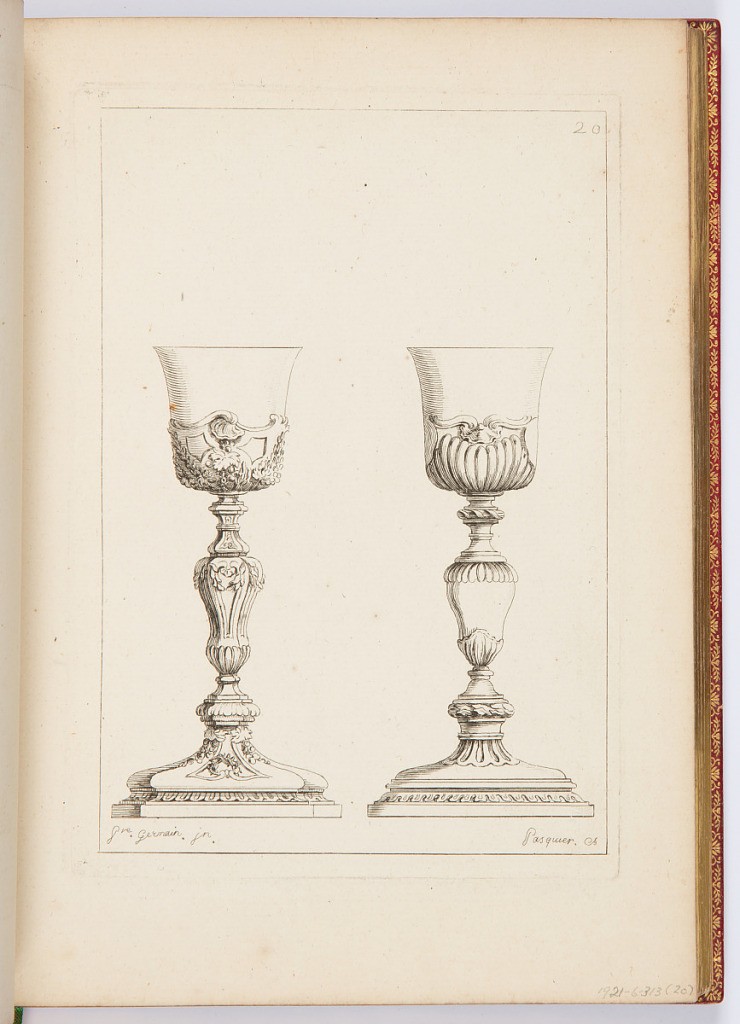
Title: Calices
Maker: Pierre Germain, French, 1703 - 1783
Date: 1748
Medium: Etching on laid paper
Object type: Print
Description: Designs for two chalices decorated with ornament motifs including grapes, shells, scrolls, gadrooning, bound reed, and bound leaf. The plate is signed and numbered.